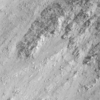
Label: not_dusty